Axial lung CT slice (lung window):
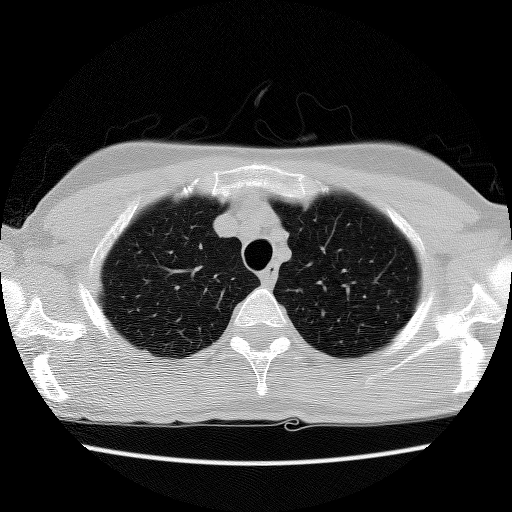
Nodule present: no